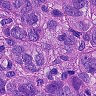
Metastatic tissue present: yes